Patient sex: M
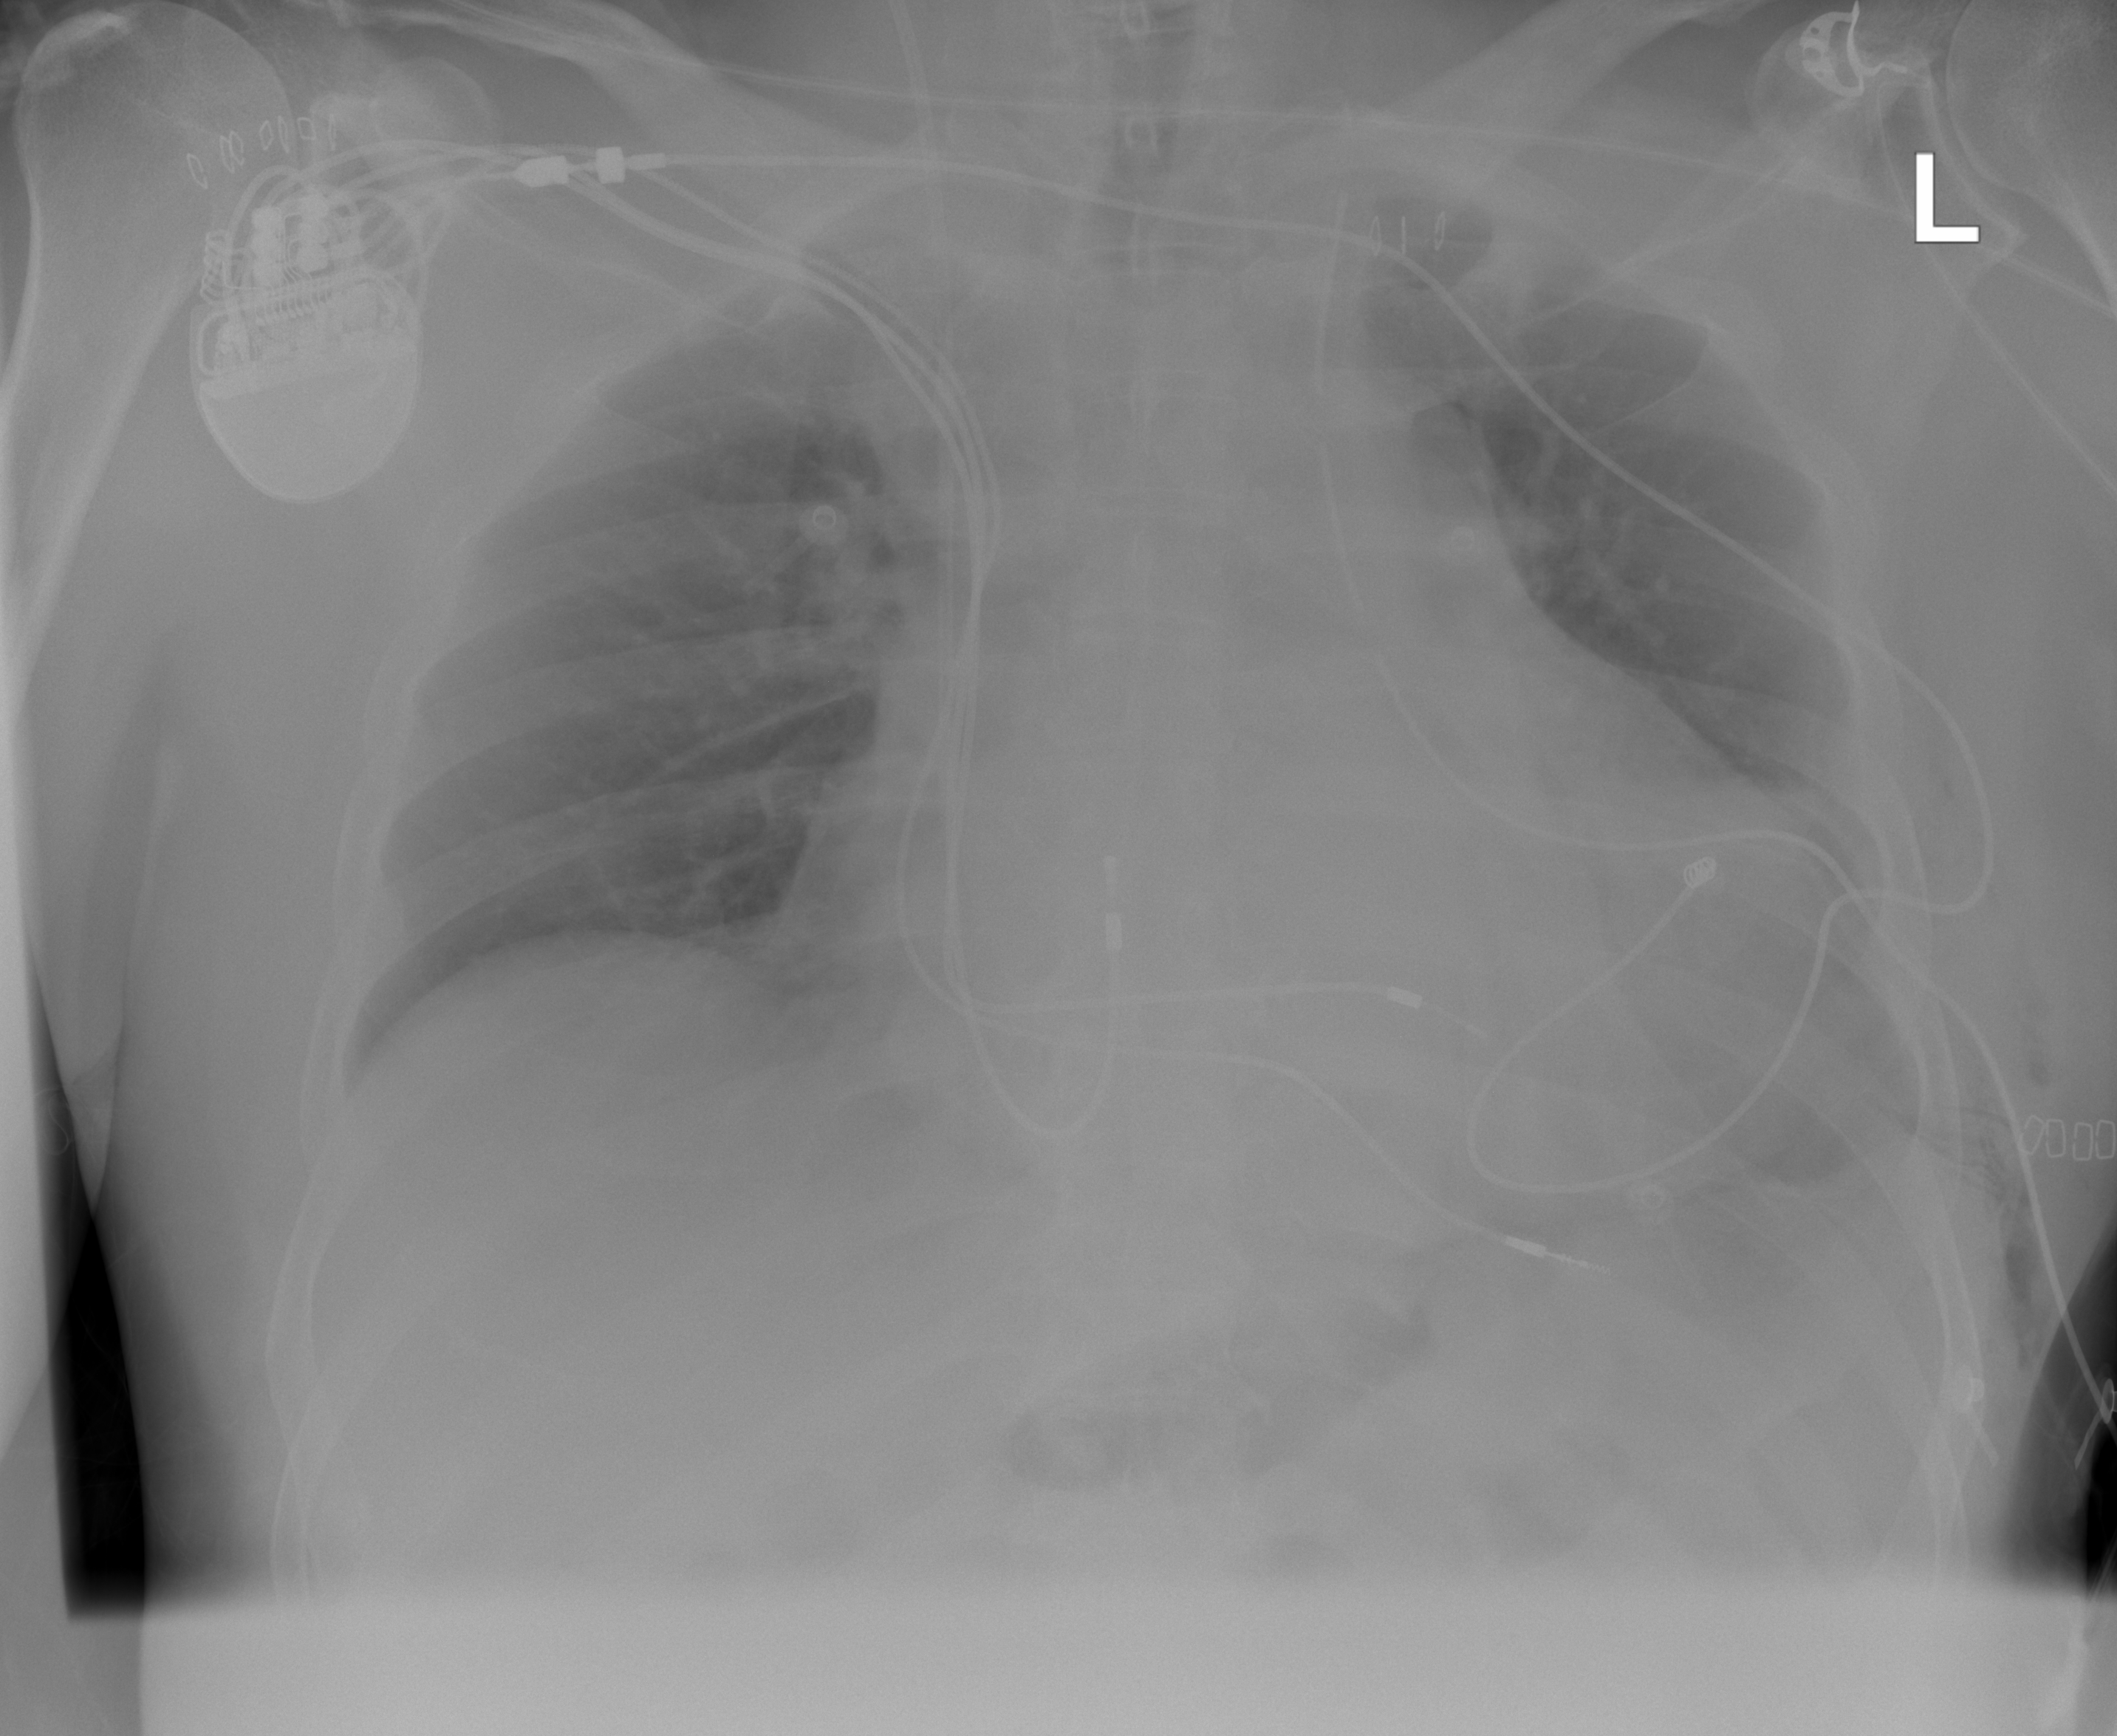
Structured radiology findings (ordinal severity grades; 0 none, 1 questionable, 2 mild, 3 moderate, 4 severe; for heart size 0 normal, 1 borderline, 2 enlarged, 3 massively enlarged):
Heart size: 2
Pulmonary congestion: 0
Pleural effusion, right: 0
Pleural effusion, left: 2
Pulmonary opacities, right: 0
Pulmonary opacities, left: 0
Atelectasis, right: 0
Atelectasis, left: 2